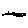
Label: line